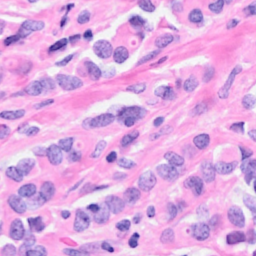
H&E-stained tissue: Breast